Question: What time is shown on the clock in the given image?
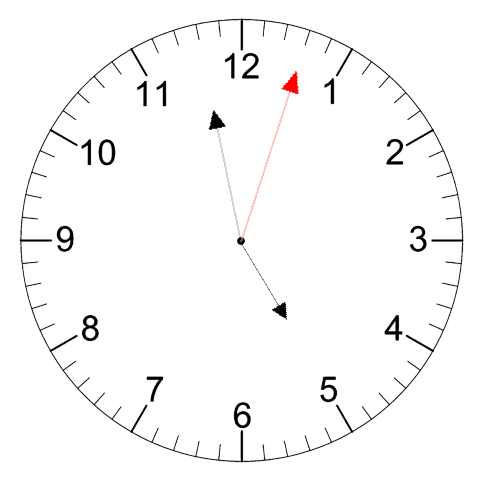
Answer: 04:58:03